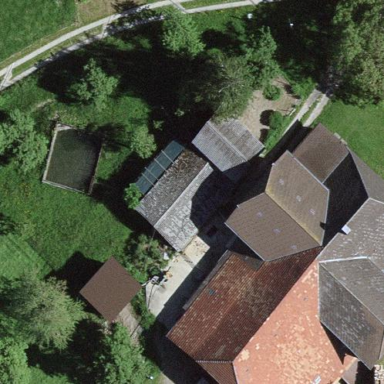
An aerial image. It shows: Farm building.